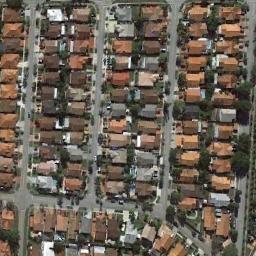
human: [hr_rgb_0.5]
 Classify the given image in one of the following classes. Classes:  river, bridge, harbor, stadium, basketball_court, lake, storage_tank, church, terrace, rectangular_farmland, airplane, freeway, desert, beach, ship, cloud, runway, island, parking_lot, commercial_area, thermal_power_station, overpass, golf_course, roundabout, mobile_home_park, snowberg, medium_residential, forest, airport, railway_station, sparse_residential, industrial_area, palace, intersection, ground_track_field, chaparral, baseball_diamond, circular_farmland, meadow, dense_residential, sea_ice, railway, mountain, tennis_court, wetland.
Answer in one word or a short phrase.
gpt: dense_residential